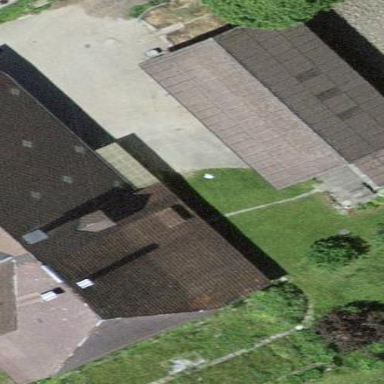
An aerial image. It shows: Shed.